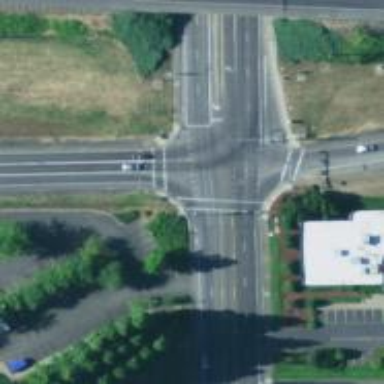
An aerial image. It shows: Solid stop line on the road.